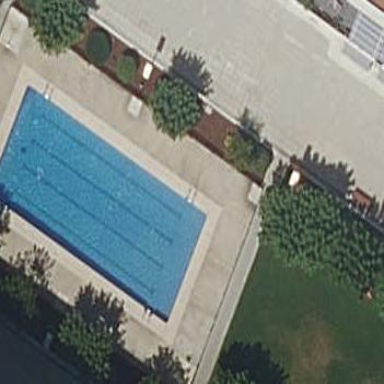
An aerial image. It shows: Swimming pool located in leisure land.